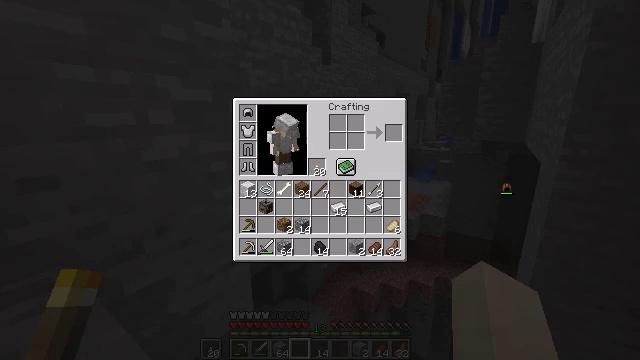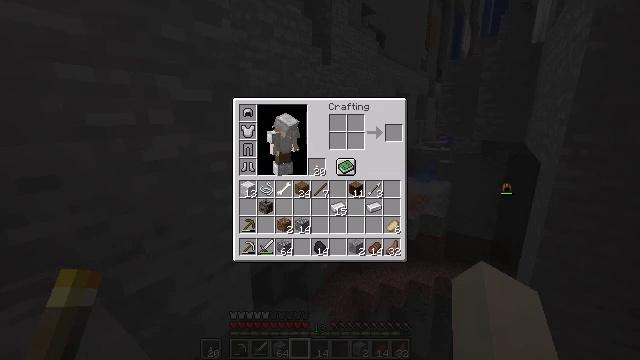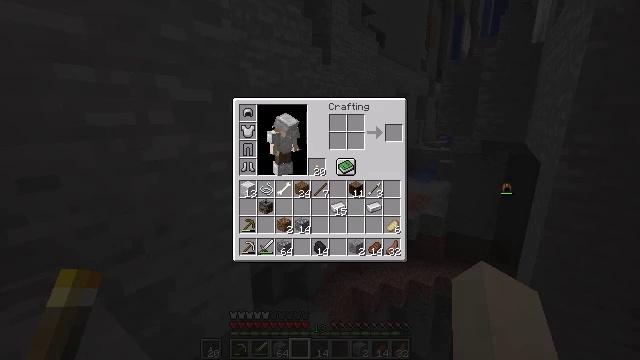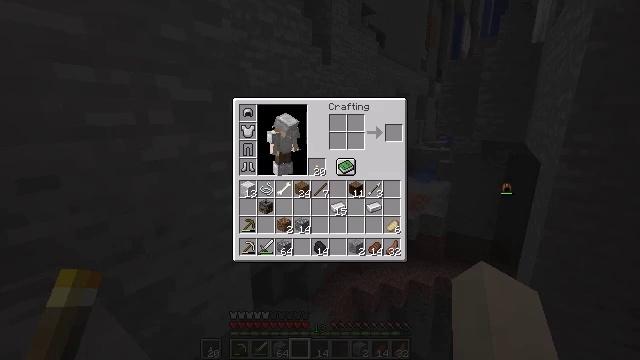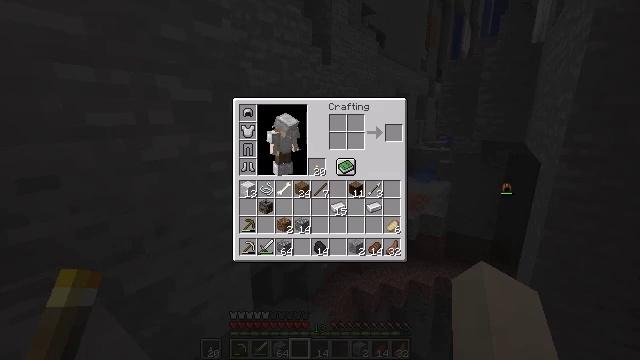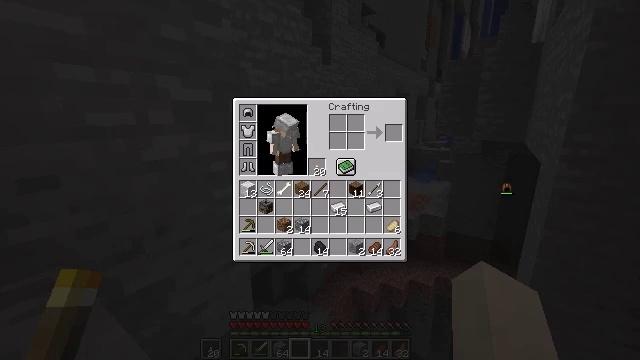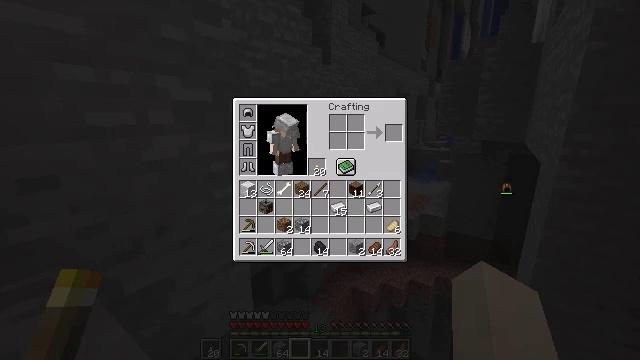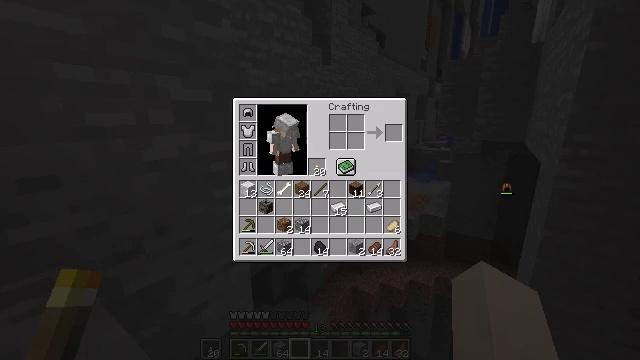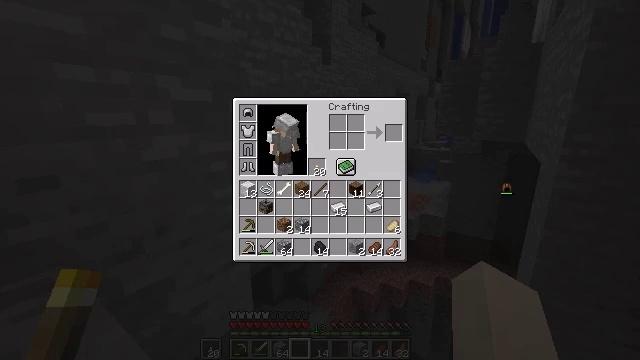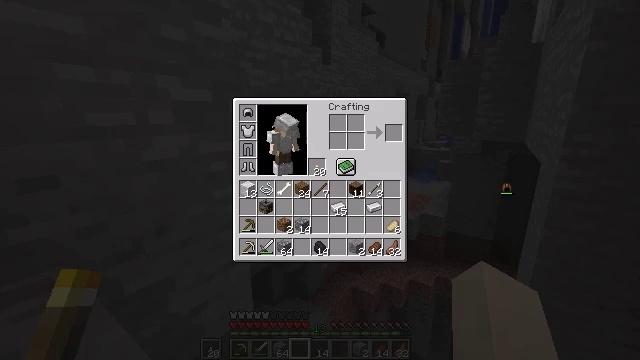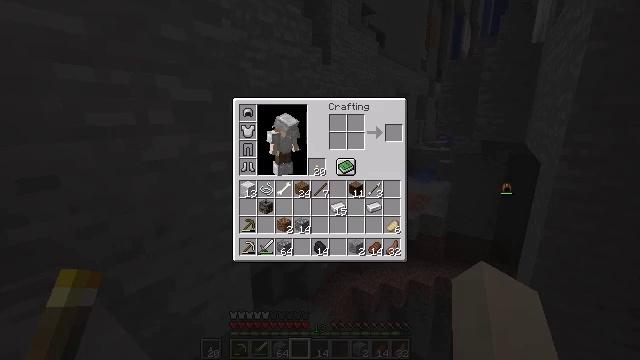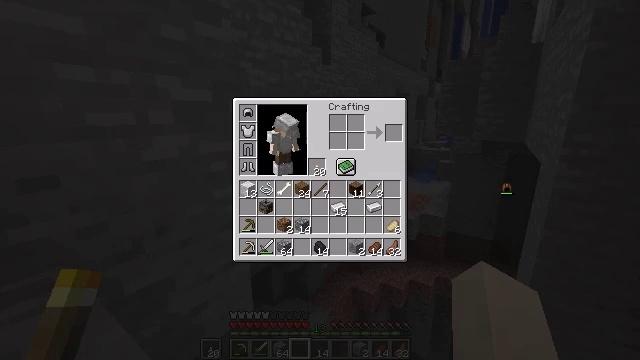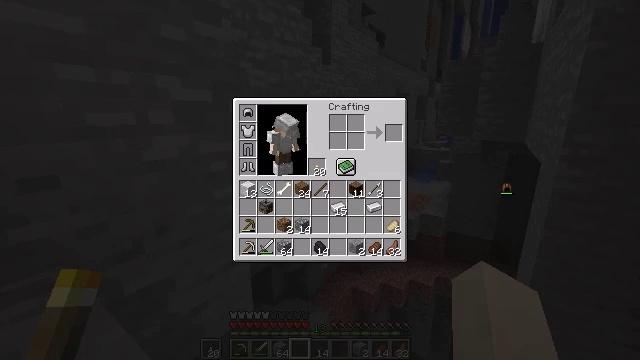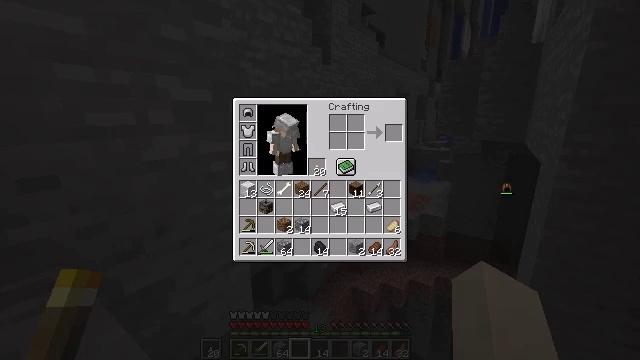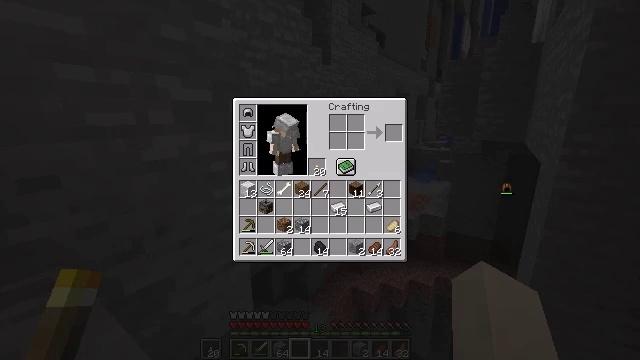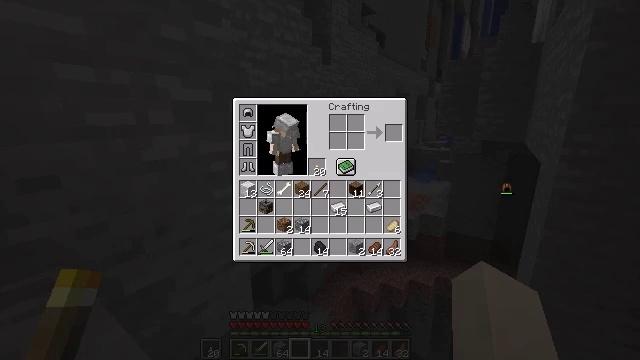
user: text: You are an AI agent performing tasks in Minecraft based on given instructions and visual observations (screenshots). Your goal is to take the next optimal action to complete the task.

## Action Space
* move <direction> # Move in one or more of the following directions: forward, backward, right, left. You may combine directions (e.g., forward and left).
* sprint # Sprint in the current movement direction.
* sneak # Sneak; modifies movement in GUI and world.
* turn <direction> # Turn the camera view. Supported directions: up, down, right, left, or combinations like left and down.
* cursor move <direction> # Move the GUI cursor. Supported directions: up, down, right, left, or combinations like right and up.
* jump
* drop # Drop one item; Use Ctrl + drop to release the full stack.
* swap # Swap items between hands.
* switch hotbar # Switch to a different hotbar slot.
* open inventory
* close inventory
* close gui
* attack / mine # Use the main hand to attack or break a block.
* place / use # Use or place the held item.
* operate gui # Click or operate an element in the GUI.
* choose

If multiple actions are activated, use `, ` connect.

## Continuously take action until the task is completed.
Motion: motion action
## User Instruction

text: Remove a leather helmet from the inventory.
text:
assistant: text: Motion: no_op
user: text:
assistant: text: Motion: no_op
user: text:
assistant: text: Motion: no_op
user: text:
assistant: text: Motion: no_op
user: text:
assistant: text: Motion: no_op
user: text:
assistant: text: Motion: no_op
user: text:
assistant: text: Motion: no_op
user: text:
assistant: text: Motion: no_op
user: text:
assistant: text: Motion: no_op
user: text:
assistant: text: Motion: no_op
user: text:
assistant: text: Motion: no_op
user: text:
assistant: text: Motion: no_op
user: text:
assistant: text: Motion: no_op
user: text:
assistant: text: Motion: no_op
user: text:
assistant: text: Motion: operate gui
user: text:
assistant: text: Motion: operate gui
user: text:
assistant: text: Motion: operate gui
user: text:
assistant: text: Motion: no_op
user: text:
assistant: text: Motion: cursor move left
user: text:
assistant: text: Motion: cursor move left
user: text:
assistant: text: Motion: cursor move left
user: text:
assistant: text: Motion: cursor move left
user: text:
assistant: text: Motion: no_op